Field crop: tomato
Growth stage: 2
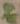
Species: solanum